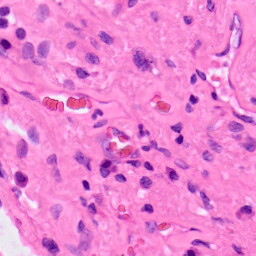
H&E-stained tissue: Lung